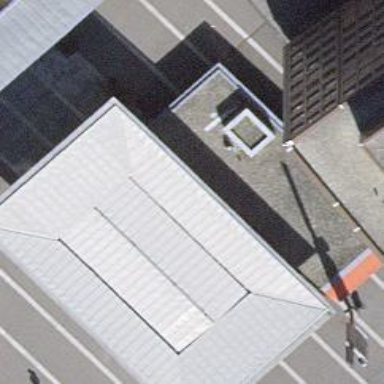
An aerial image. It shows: View of roof of building.